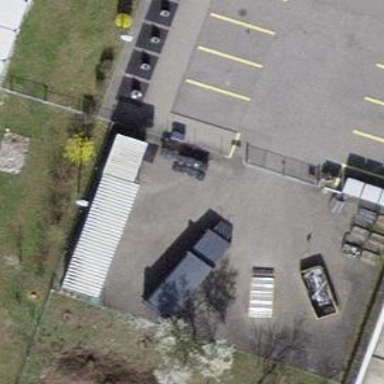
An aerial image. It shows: Recycling center that accepts green waste and scrap metal.